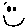
Label: smiley face